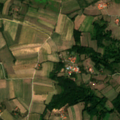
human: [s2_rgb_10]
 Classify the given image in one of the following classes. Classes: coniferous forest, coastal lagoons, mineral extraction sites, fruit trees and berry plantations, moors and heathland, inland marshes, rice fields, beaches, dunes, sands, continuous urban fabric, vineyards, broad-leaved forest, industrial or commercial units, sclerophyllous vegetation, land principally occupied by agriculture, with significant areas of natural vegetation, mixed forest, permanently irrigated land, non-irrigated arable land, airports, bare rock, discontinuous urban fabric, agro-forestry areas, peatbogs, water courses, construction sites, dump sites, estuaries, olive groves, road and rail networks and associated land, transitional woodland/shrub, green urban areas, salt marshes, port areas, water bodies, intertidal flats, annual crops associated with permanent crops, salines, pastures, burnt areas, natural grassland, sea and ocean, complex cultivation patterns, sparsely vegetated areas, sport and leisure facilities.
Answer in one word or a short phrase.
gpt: non-irrigated arable land, complex cultivation patterns, land principally occupied by agriculture, with significant areas of natural vegetation